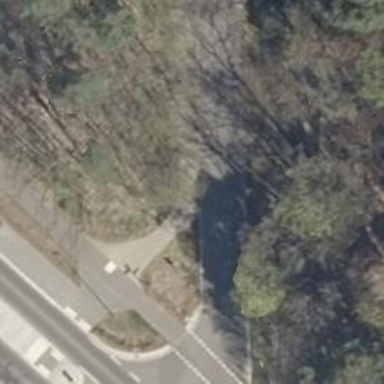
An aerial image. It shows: Sidewalk along the footway.